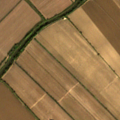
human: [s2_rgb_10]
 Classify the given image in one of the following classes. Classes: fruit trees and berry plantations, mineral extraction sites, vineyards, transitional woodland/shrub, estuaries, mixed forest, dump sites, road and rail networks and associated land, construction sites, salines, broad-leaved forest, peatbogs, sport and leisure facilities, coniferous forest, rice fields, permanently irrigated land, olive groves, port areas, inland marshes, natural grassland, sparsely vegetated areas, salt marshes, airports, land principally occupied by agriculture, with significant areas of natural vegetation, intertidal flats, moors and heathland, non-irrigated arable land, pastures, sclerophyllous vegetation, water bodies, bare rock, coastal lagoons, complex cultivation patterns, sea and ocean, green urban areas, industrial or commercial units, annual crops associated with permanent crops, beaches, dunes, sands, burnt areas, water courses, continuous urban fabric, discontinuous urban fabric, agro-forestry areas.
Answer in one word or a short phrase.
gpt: permanently irrigated land, rice fields